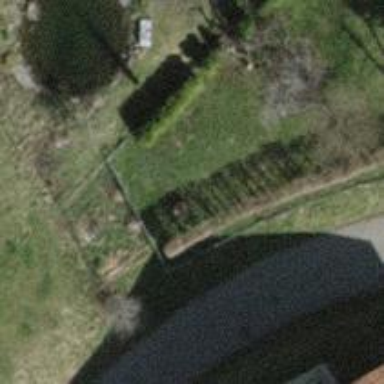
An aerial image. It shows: Hedge barrier.